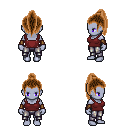
a pixel art fantasy rpg character, female body template, dark elf, purple skin, maroon pirate shirt, metal pants, brown long topknot hairstyle, leather bracers, four views (front, back, left, right), 2x2 character sprite sheet, small pixel art, hard edges, no anti-aliasing